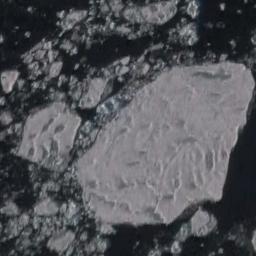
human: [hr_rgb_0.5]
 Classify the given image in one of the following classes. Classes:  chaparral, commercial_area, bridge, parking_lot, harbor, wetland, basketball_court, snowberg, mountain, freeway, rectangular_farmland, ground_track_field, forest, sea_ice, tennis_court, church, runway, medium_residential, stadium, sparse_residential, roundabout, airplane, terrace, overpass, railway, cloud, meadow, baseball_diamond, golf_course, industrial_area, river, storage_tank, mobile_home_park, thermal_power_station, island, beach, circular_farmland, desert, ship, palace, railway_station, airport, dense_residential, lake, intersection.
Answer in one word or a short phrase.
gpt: sea_ice